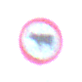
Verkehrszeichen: VerbotViehtrieb
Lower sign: ZeitangabenMitBeschraenkungAufWochentage2
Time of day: SunriseSunset
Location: Outdoor (Suburban)
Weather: PartlyCloudy
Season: Winter
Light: Natural